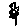
Label: flower